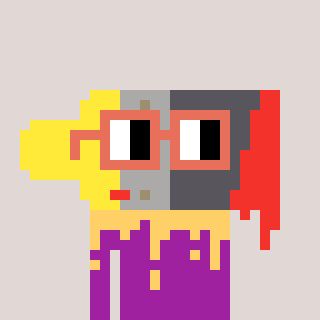
a pixel art character with square orange glasses, a paintbrush-shaped head and a magenta-colored body on a warm background